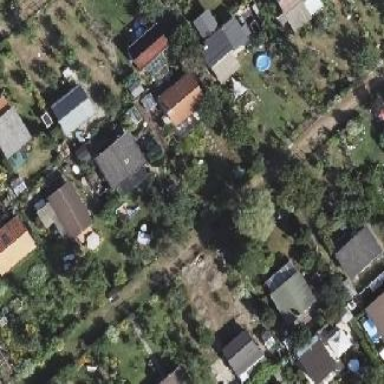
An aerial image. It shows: Plot in the allotments.